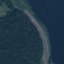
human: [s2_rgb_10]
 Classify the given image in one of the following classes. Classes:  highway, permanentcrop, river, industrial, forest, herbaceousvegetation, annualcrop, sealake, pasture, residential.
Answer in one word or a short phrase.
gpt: River